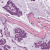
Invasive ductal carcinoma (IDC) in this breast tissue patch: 1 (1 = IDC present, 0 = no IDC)